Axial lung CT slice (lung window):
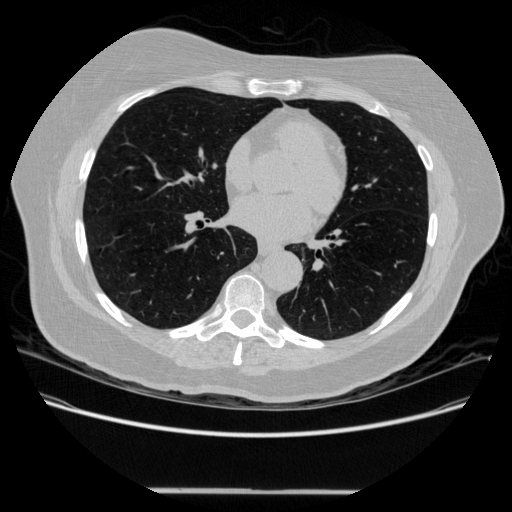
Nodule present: no